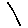
Label: line